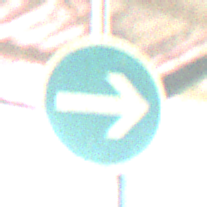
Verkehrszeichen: VorgeschriebeneFahrtrichtungHierRechts
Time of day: MorningAfternoon
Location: Roofed (Special)
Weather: NotSpecified
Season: NotSpecified
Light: Artificial